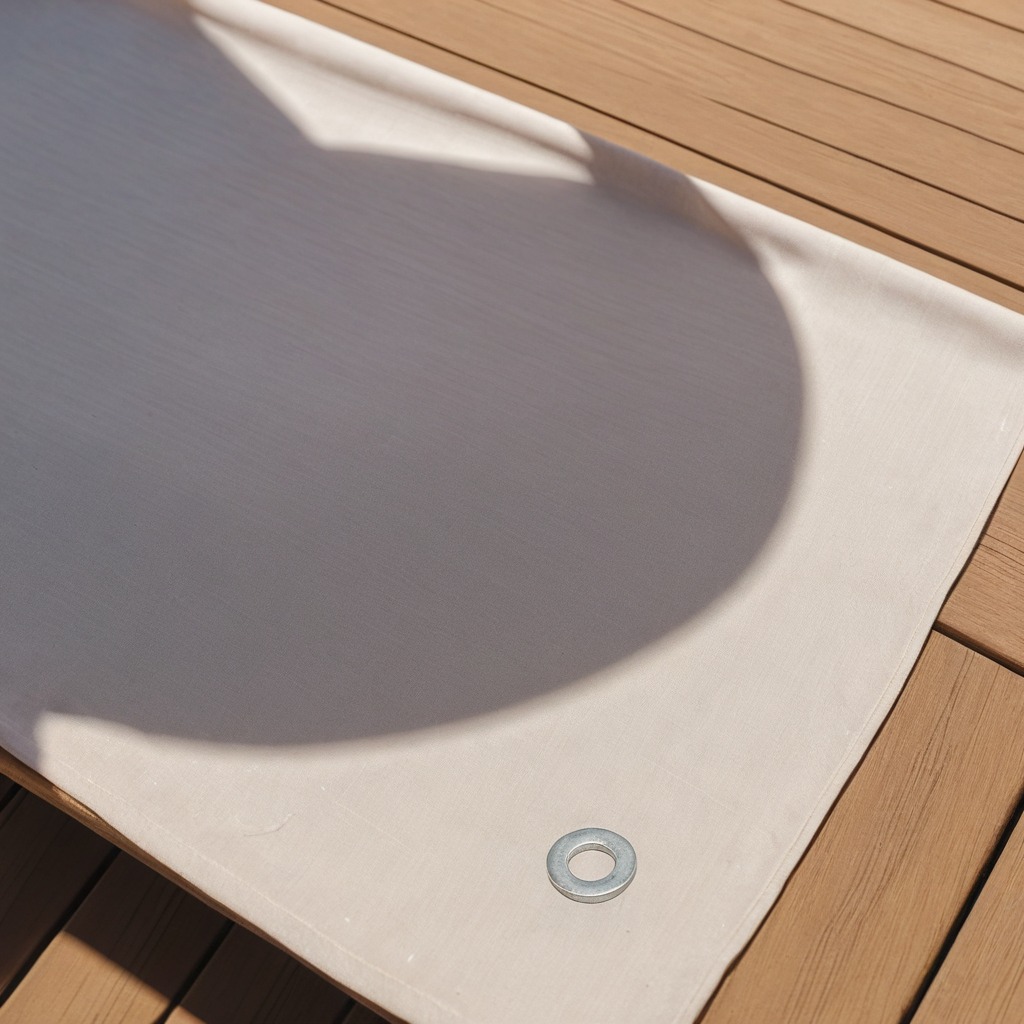
A flat metal washer lying on the wooden table in an outdoor workshop during daytime bright natural light soft shadows worn but beneath the cloth.